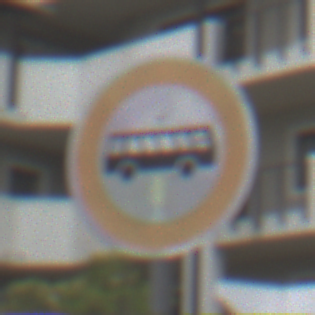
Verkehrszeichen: VerbotKraftomnibusse
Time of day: Midday
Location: Outdoor (Urban)
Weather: Overcast
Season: NotSpecified
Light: Natural